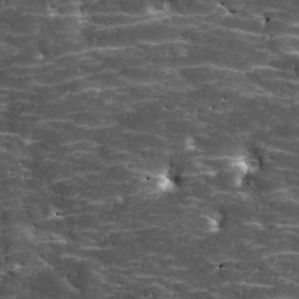
Label: non_frost